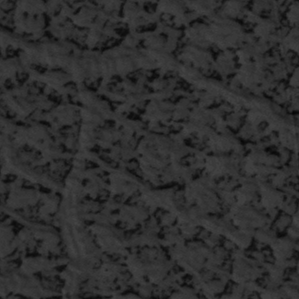
Label: frost